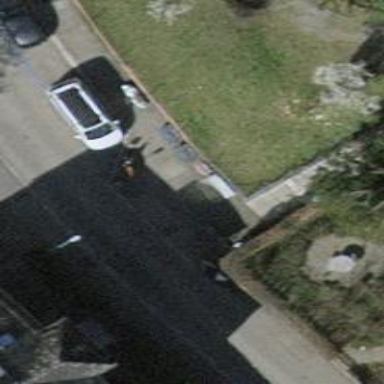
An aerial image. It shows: Power utility street cabinet.